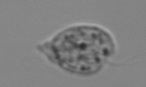
Label: Amoeba